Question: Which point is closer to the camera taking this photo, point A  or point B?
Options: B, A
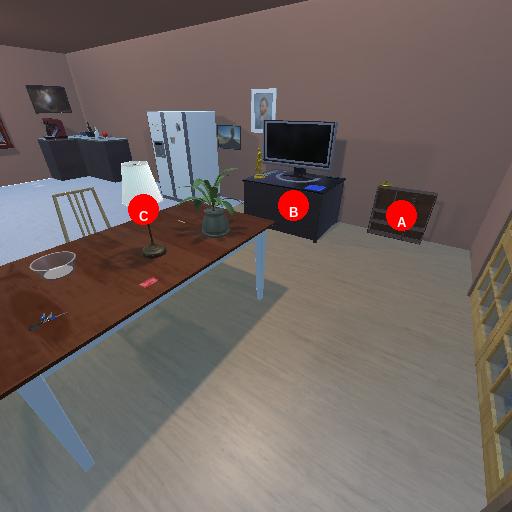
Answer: B